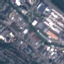
Land use / land cover class: Industrial